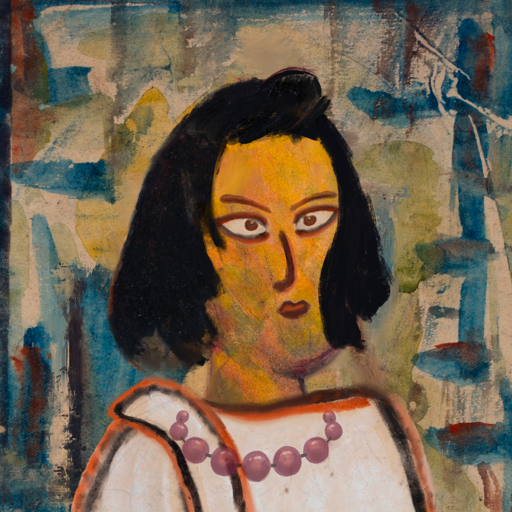
Background: Orphan, Head And Neck Side: Gypsy_Mother, Face Side: Roy_Bahadur, Bust: Roy_Bahadur, Hair Side: Mosgoul, Head Accessory: Blank, Second Necklace: Blank, Necklace: Irani_2, Baby: Blank